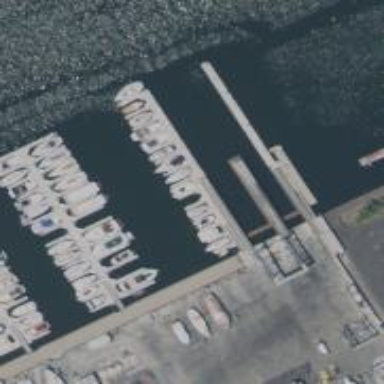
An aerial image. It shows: Man-made pier.